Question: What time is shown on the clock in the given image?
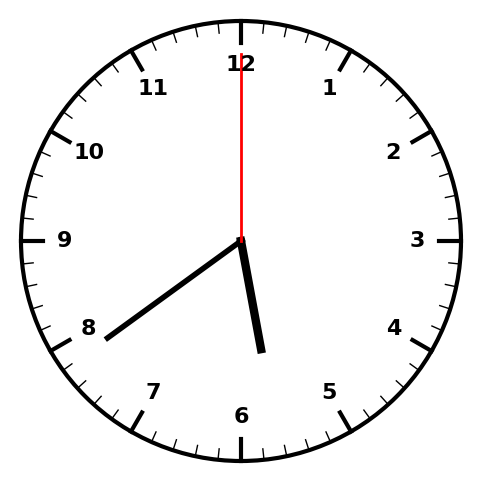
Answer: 05:39:00